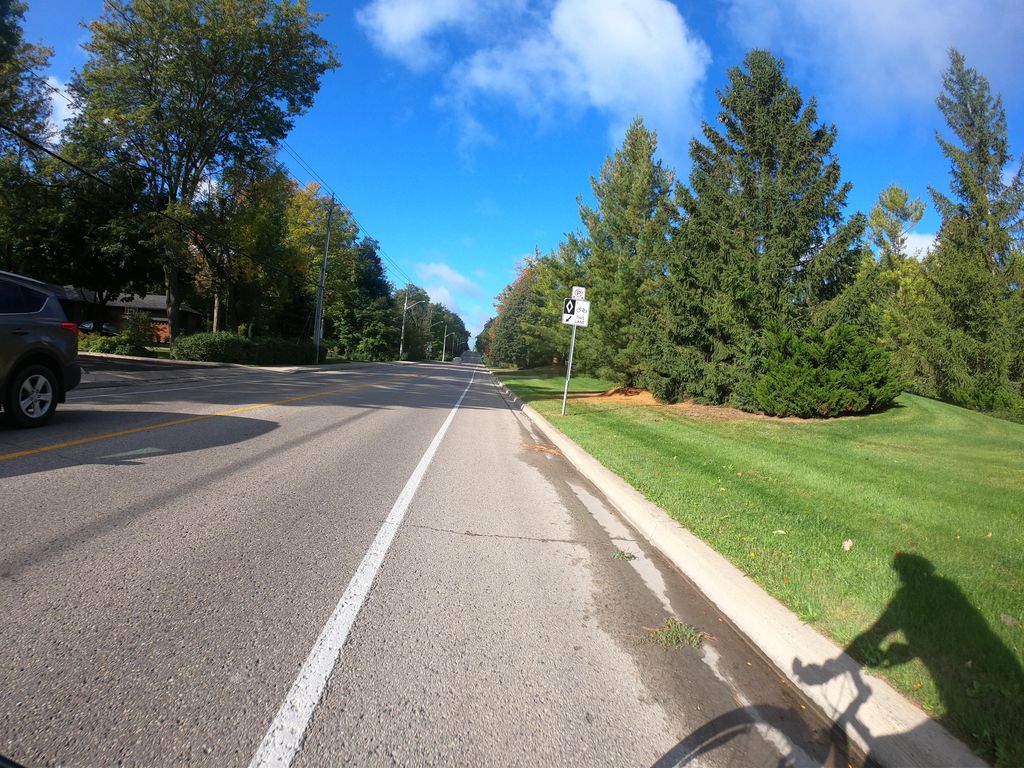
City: kitchener-waterloo